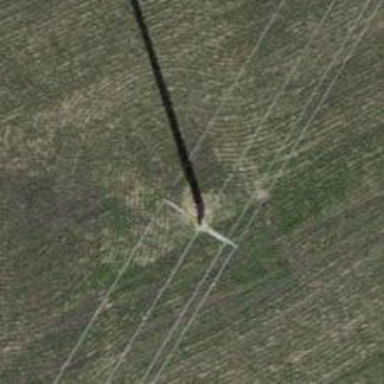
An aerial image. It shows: Concrete power pole.